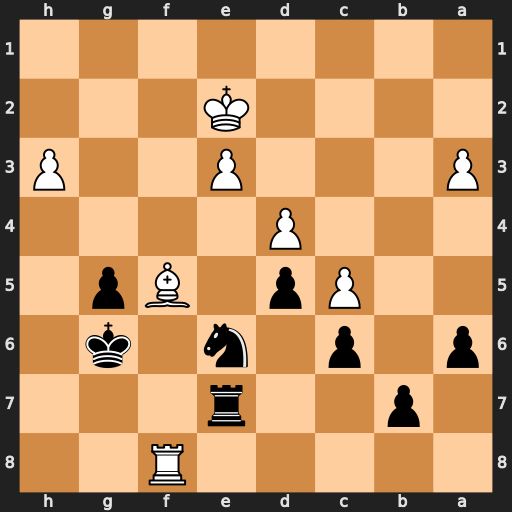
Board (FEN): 5R2/1p2r3/p1p1n1k1/2Pp1Bp1/3P4/P3P2P/4K3/8
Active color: b
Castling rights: -
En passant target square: -
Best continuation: Kg7 Bxe6 Kxf8